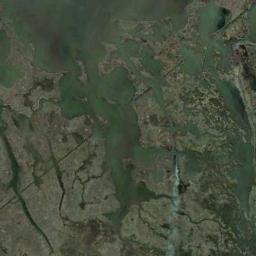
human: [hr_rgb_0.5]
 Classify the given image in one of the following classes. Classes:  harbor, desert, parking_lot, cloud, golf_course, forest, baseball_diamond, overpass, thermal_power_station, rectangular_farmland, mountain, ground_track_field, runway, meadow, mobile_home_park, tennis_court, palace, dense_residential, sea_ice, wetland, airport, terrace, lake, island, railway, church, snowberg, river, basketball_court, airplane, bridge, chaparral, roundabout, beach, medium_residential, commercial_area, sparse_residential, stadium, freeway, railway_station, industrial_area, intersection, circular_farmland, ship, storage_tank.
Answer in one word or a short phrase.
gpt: wetland